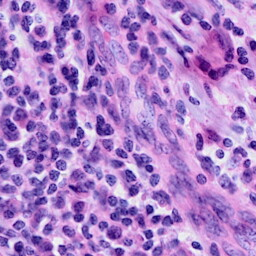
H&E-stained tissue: Cervix